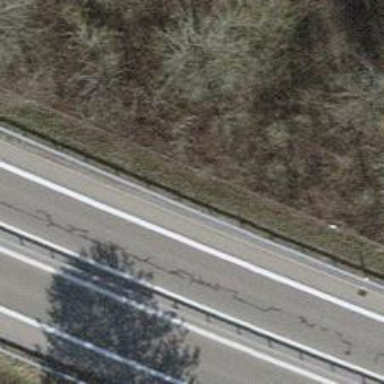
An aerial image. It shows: Trunk highway designated for motor vehicles.